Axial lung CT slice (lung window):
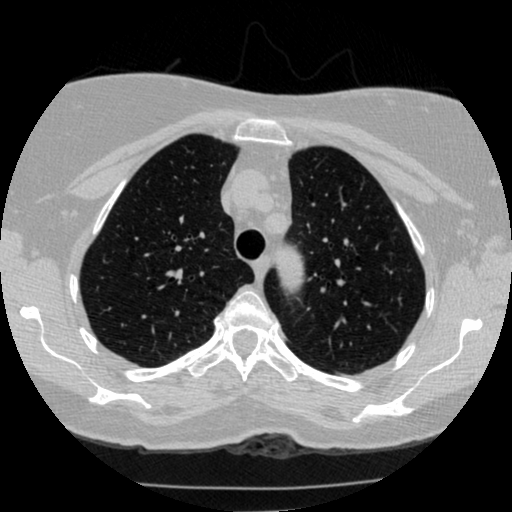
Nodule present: no